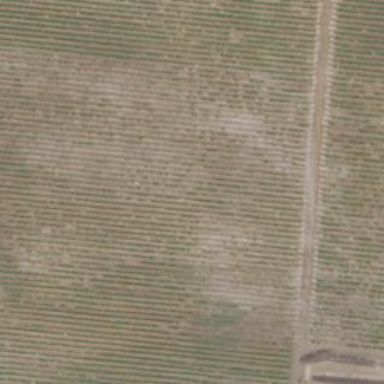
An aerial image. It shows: Vineyard with grape crops.